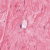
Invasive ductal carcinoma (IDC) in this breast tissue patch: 0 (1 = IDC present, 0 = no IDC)